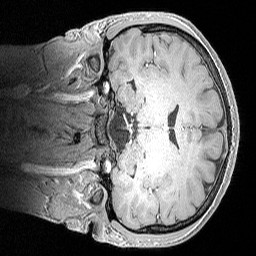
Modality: MP2RAGE
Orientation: coronal
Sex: male
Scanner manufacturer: siemens
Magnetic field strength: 3 T
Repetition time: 5 s
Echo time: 0.00292 s